Question: I am working on the code below. Why am I not able to hide the '#legend'
div by this way?
'''
$("#icon").on("click",function(){
$("#legend").hide('slide', {direction: 'left'}, 1000);
});
'''
I also tried the animation way but it didn't work either.

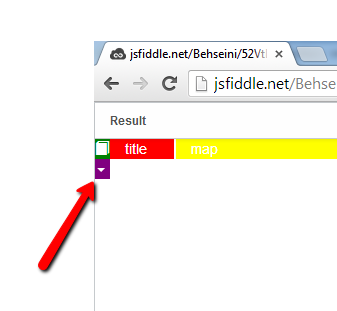
Answer: I think you have used the syntax wrongly.. Just try like,
'''
$(selector).hide(speed,easing,callback);
'''
Please refer the jQuery document <URL>...
I have updated a <URL> here... Please check this..
Here callback is a function which is executed after the animation completes. But it is not mandatory.. you can also leave this parameter..
Updated a <URL> with jQuery UI animation...